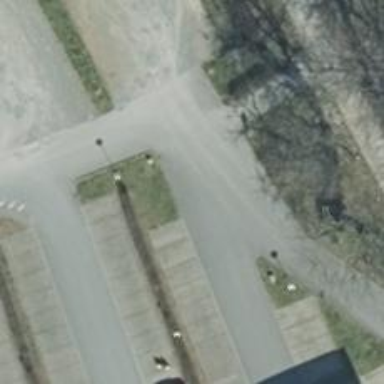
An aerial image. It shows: Parking aisle designated as service road.